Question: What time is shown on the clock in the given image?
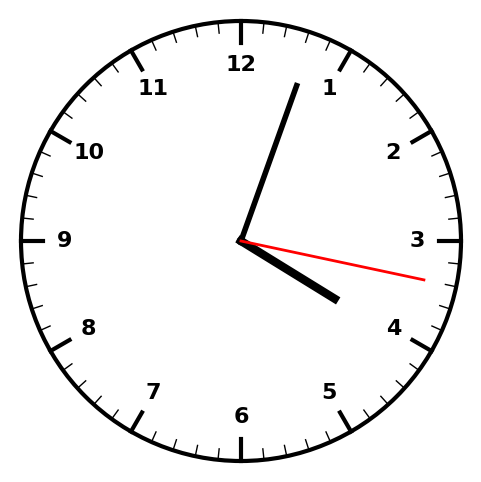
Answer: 04:03:17